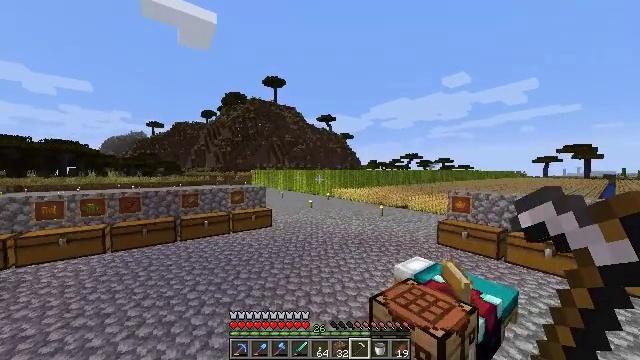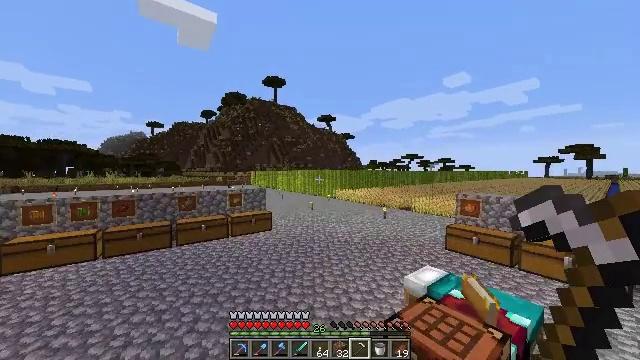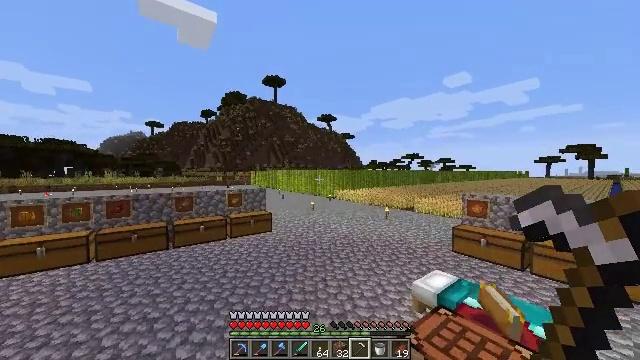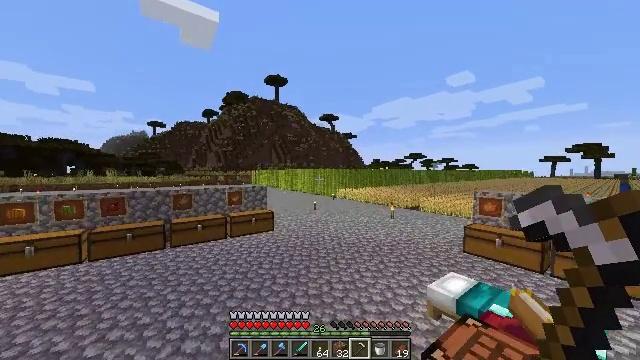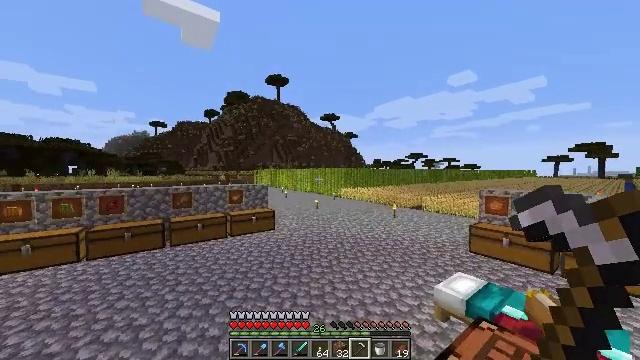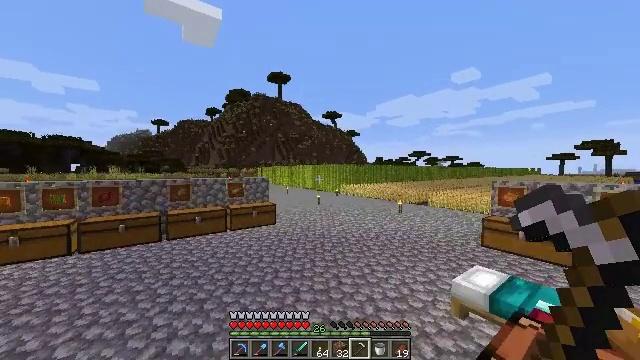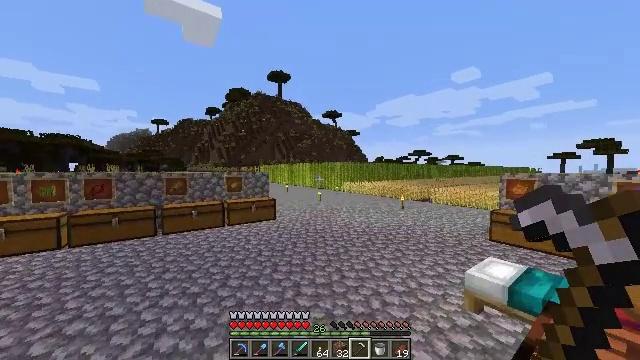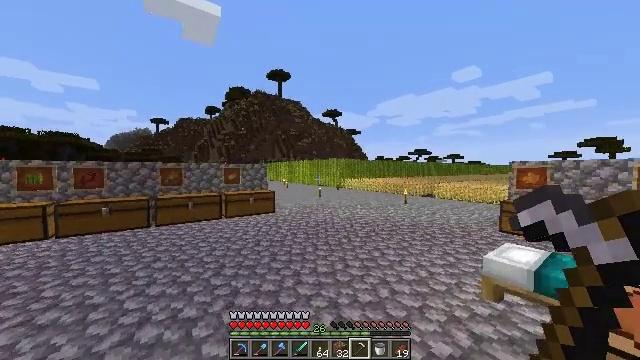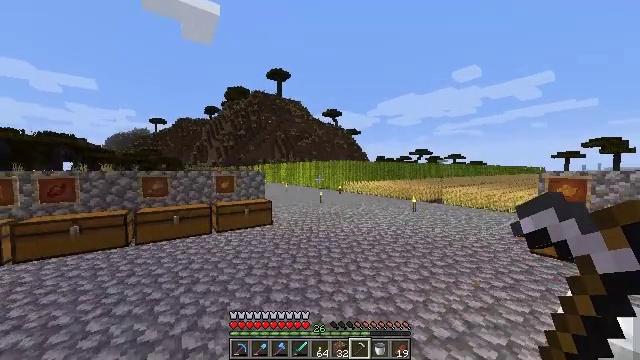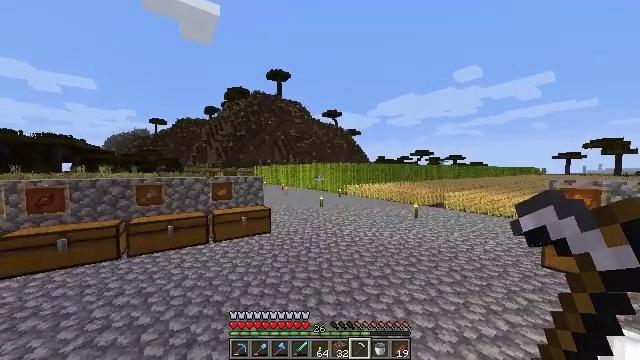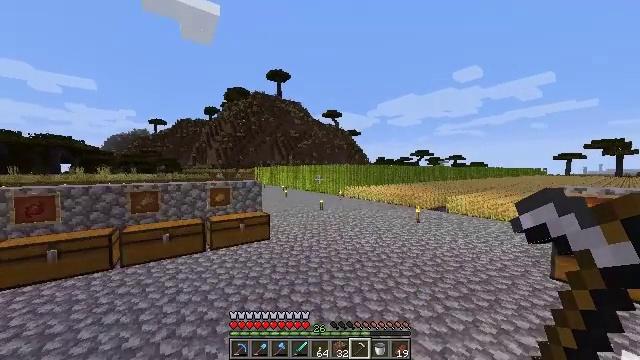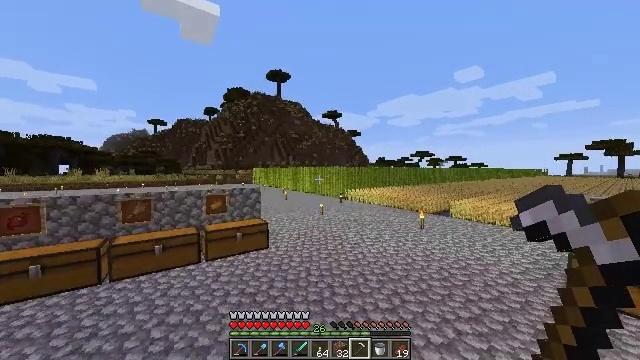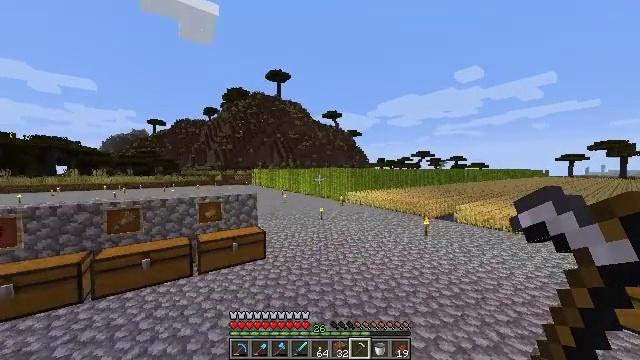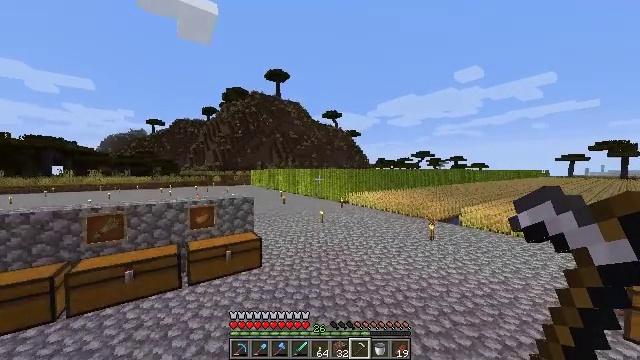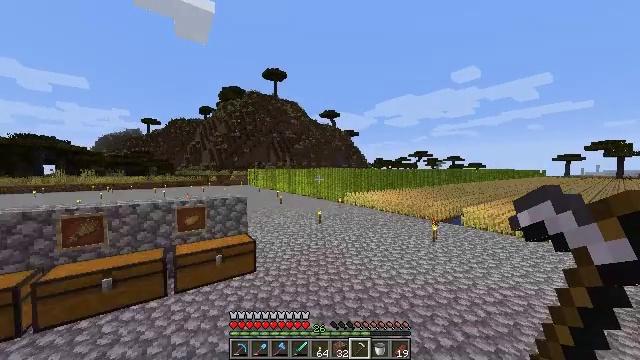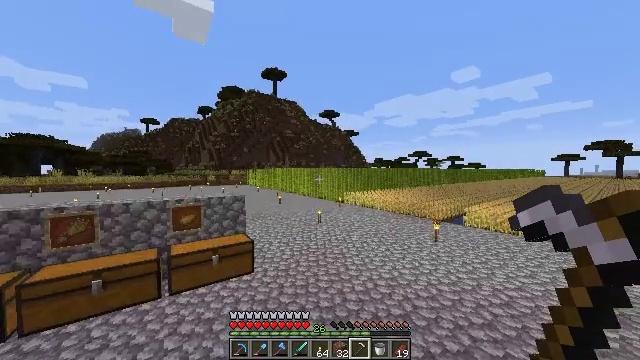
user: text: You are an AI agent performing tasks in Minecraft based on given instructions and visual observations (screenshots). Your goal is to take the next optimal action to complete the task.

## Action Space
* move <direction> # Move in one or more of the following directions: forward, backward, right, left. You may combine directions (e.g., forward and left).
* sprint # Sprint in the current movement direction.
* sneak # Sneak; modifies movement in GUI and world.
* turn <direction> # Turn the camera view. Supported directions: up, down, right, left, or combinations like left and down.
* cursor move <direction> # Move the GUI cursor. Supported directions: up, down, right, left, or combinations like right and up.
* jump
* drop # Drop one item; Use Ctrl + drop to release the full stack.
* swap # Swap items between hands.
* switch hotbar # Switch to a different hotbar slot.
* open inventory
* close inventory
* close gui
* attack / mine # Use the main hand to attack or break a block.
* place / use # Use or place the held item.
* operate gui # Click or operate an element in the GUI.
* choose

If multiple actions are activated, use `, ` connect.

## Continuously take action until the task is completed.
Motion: motion action
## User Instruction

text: Cut down the sugar cane stalks.
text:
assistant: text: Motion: move forward, sprint, jump
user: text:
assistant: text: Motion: move forward, sprint, jump
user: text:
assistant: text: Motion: move forward, sprint, jump
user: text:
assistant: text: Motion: move forward, sprint, jump
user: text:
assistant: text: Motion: move forward, sprint, jump
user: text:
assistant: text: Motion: move forward, sprint, jump
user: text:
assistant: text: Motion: move forward, sprint, jump
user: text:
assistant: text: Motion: move forward, sprint, jump
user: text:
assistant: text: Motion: move forward, sprint, jump
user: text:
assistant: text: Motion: move forward, sprint, jump
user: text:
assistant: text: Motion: move forward, sprint, jump
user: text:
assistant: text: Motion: move forward, sprint, jump
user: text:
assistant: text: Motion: move forward, sprint, jump
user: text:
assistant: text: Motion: move forward, sprint, jump
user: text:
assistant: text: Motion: move forward, sprint, jump
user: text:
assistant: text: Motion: move forward, sprint, jump
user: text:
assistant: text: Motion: move forward, sprint, jump
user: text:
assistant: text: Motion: move forward, sprint, jump
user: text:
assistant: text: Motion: move forward, sprint, jump
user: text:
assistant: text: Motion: move forward, sprint, jump
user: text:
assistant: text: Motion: move forward, sprint, turn right, jump
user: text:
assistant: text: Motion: move forward, sprint, jump
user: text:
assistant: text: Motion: move forward, sprint, jump
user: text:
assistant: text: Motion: move forward, sprint, jump
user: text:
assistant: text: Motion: move forward, sprint, jump
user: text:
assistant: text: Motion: move forward, sprint, jump
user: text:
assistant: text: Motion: move forward, sprint, jump
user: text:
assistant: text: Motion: move forward, sprint
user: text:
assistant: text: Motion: move forward, close inventory
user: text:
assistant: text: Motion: close inventory